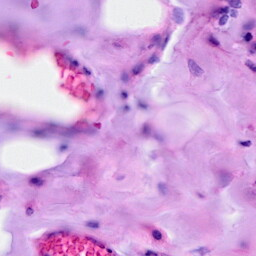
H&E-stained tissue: Breast